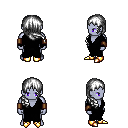
a pixel art fantasy rpg character, male body template, dark elf, purple skin, black robe, white pants, white right-swept hairstyle, leather bracers, gold boots, four views (front, back, left, right), 2x2 character sprite sheet, small pixel art, hard edges, no anti-aliasing